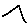
Label: zigzag